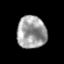
Tissue: prostate
Cell type: T cells
Senescence score: 0.3563
Nuclear area (px): 934
Mean DAPI intensity: 158.927